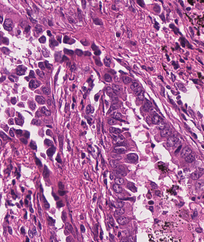
Tumor epithelial tissue: yes
Tumor-associated stroma tissue: yes
Normal tissue: no